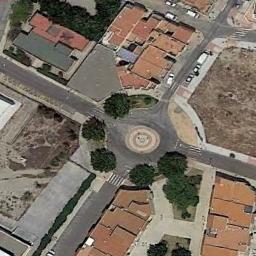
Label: roundabout